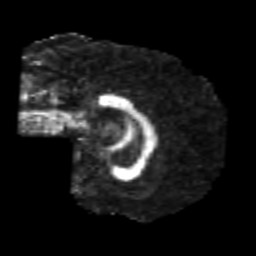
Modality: FA
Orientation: sagittal
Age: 26
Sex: female
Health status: healthy
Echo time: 0.074 s